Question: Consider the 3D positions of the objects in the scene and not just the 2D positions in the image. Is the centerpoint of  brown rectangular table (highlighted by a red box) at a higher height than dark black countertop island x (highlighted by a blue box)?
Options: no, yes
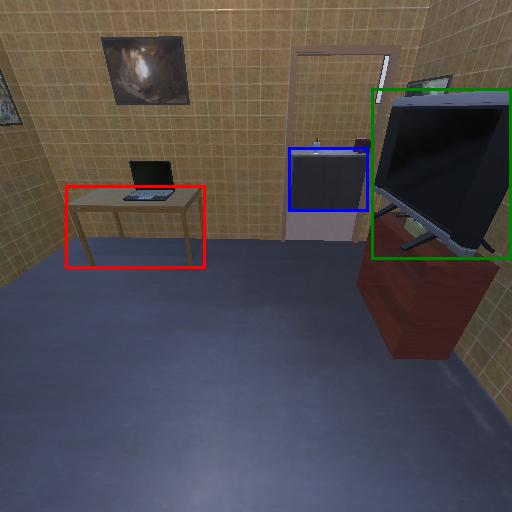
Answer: no